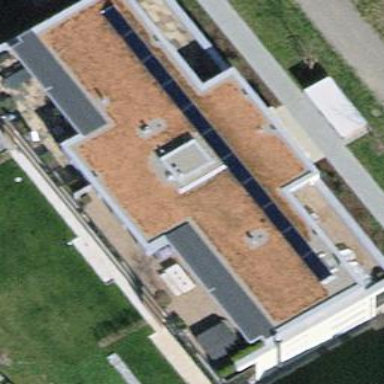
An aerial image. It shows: Building with flat roof.